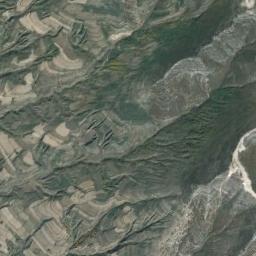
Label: mountain